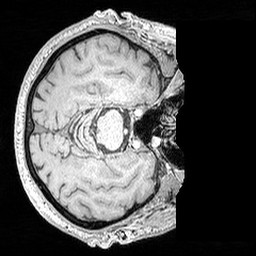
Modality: MP2RAGE
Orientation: axial
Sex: male
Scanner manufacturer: siemens
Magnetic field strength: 3 T
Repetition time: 5 s
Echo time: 0.00292 s